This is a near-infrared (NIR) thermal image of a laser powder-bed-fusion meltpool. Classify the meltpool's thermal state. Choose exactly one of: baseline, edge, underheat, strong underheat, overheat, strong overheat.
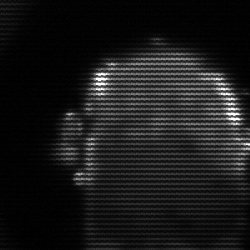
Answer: baseline